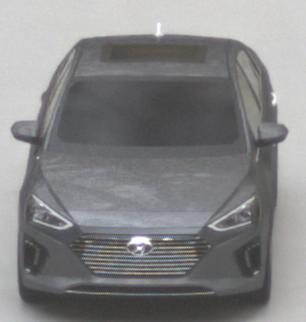
Make: Hyundai
Model: IONIQ Hybrid
Detailed model: IONIQ (AE) Hybrid
Model produced from: 2016/10
Model produced until: 2018/08
Doors: 5
Color: gray
Road condition: wet road
Daytime: morning or afternoon
Contrast: low contrast